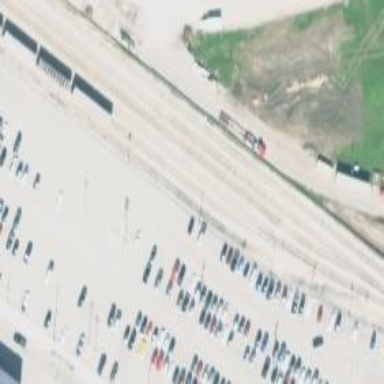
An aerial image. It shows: Rail spur service.